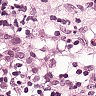
Metastatic tissue present: yes